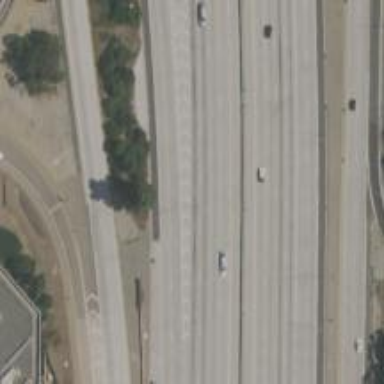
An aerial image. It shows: Motorway.